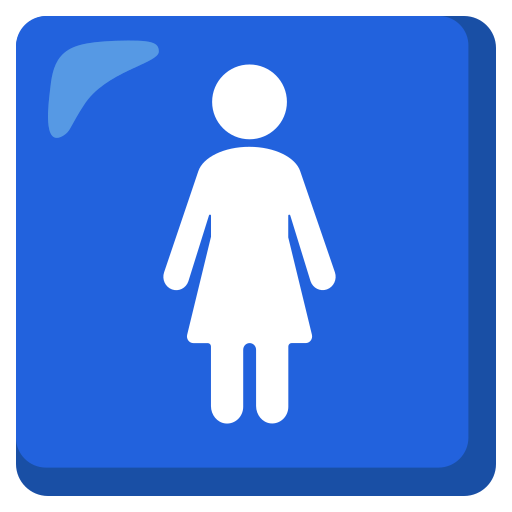
Emoji: 🚺